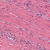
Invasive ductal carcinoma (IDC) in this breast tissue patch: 0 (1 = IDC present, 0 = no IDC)